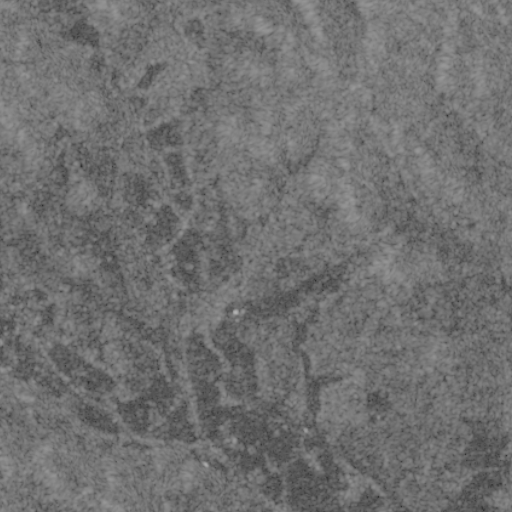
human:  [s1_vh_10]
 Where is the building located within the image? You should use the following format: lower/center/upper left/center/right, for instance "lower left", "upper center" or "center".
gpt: The building is located in the lower left of the image.
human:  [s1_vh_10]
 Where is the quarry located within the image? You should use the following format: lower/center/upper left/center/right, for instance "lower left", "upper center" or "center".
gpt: There is no quarry in the image.

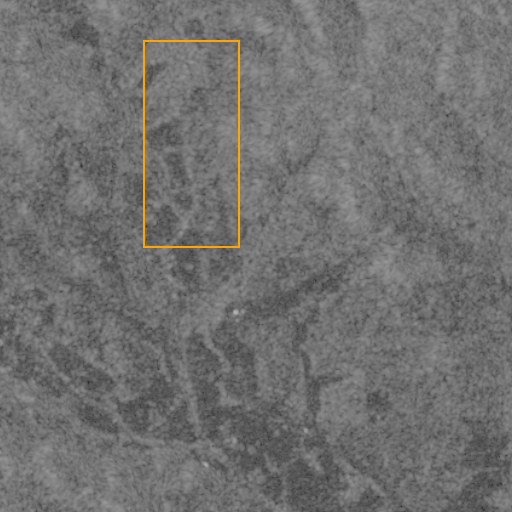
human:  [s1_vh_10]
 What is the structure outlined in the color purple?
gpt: There is no purple outline.
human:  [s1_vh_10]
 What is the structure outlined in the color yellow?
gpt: There is no structure outlined in yellow.